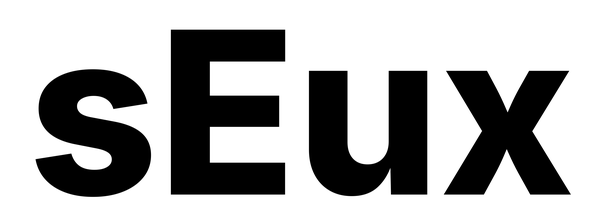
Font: Inter_ExtraBold